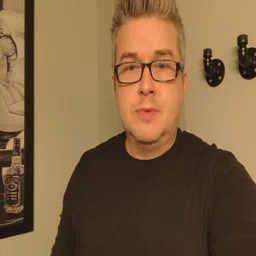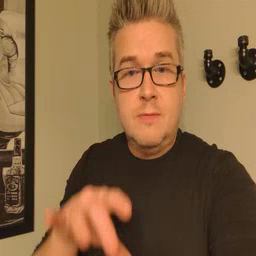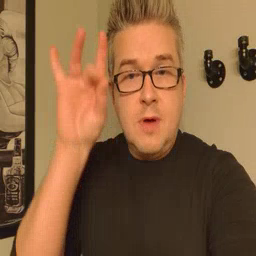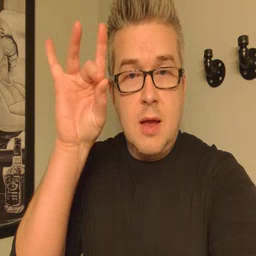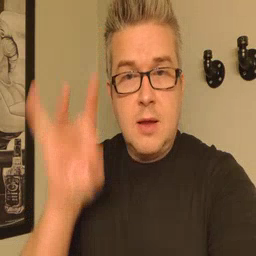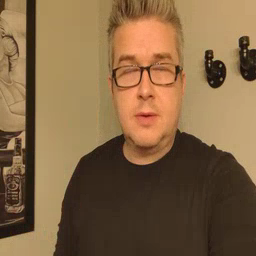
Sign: find